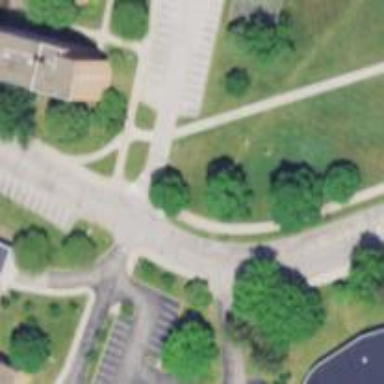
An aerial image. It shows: Asphalt footway crossing.